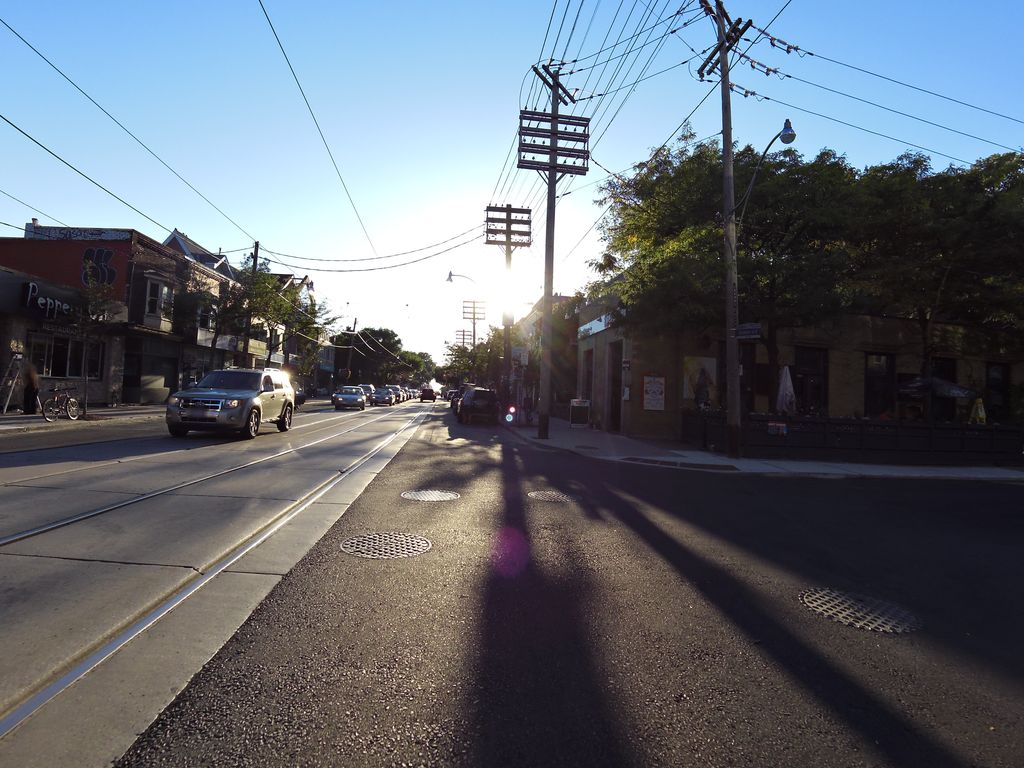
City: toronto